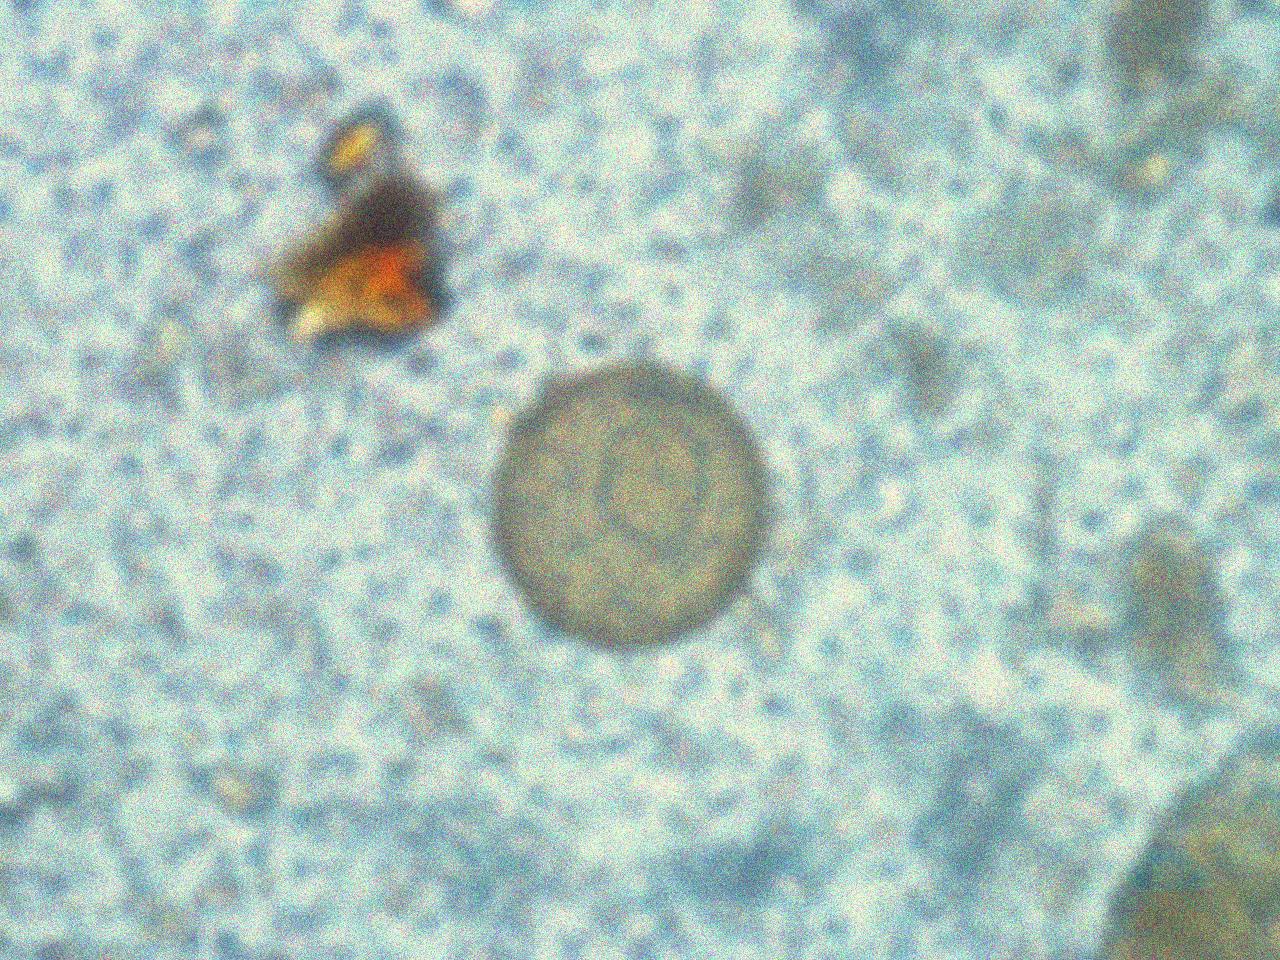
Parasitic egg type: Hymenolepis diminuta